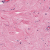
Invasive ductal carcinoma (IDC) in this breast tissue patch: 0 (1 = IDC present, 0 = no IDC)